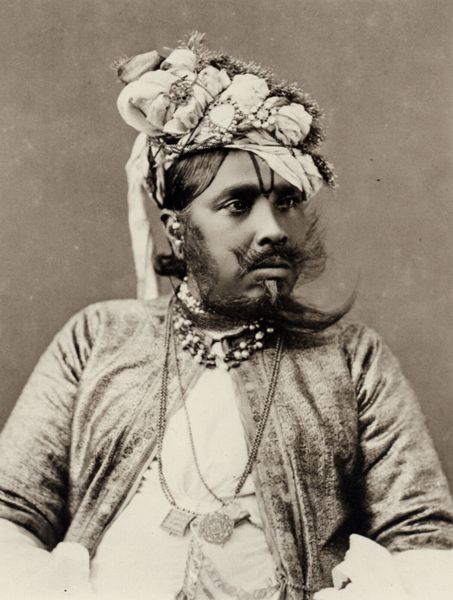
Titel: Prinz
Künstler: Raja Lala Deen Dayal
Schlagwörter: haut, kopf, mann, schatten, umhang, weiß, sitzen, braun, frau, frisur, grau, haar, hintergrund, hut, licht, mund, nase, ohr, ohrring, schmuck, schwarz, stirn, zeichnung, blick, tuch, beige, bart, hemd, jacke, jung, schnurrbart, wand, augen, gesicht, haarschmuck, haupt, kleidung, leiche, vollbart, bildnis, portrait, porträt, stamm, gewand, gold, haare, halbfigur, mantel, reich, sitzend, augenbrauen, borte, brosche, brustbild, edelsteine, lippen, perle, perlen, kopfbedeckung, kette, verkleidung, ernst, streng, homme, bauch, halsschmuck, kinnbart, ziegenbart, weste, halskette, exotik, exotisch, foto, fotografie, photographie, orient, orientalisch, asien, schwarz weiss, blanc, noir, dreiviertel, seite, ketten, backenbart, pracht, fürst, spitzbart, ohrmuschel, photo, tracht, halbprofil, anhänger, seitenprofil, dreiviertelporträt, neugier, bemalung, indien, kopfschmuck, turban, arabien, collier, völkerkunde, gepflegt, ureinwohner, folklore, kett, exotismus, indisch, inder, pakistan, jäckchen, völkerschau, halsketten, maharadscha, mogul, indigener, stirnbemalung, lichbild, gesichtsbemalung, bijoux, 19. jahrhundert, fototgraphie, kiette, rassismus, maharadja, traditioniell